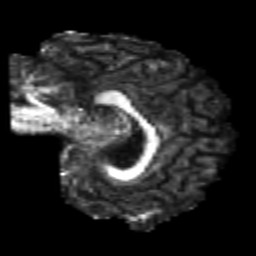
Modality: FA
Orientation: sagittal
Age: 26
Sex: male
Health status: healthy
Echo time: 0.074 s